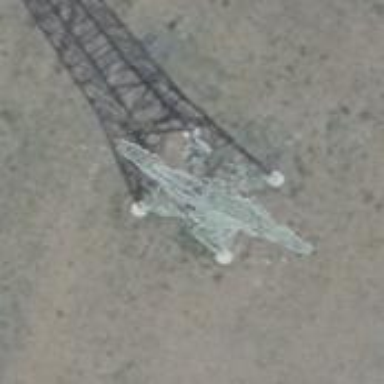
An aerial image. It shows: Power line in the image.